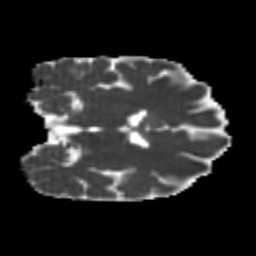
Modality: MD
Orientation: coronal
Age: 21
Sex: female
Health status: healthy
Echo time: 0.074 s